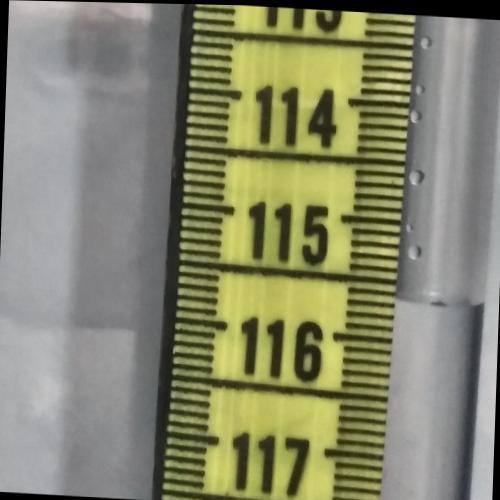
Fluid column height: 115.6 cm